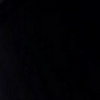
Label: space